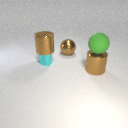
large green rubber sphere above large brown metal cylinder